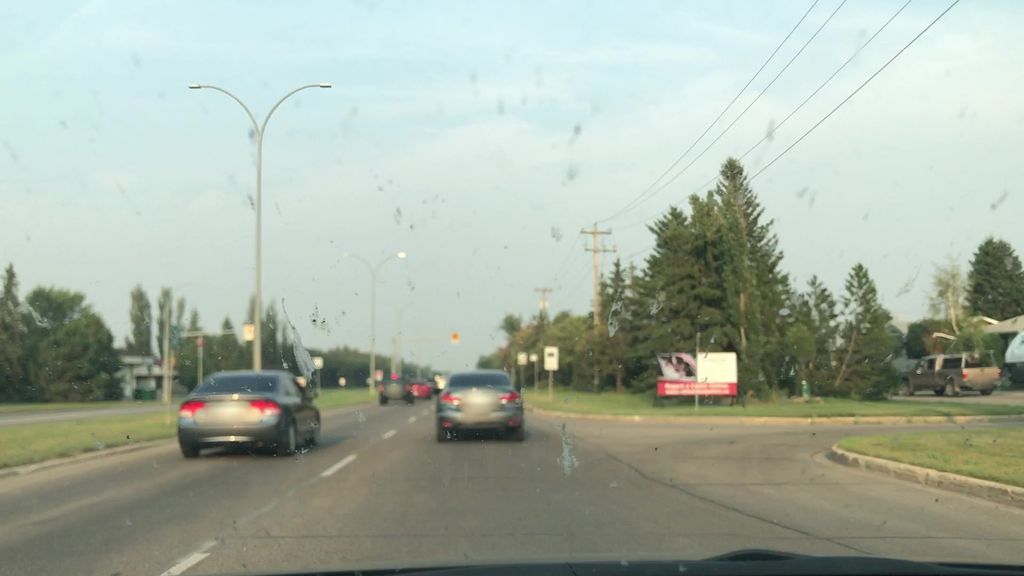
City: edmonton